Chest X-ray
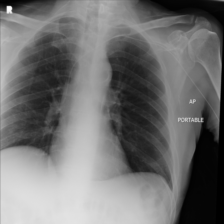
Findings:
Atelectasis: negative
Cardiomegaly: negative
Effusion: negative
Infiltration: negative
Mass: negative
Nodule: negative
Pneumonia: negative
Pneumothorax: negative
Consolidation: negative
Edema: negative
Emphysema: negative
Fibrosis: negative
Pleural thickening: negative
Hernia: negative